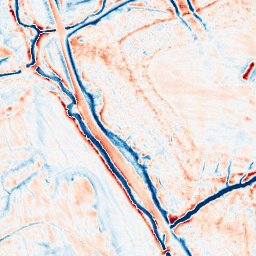
Category: edge_preserving
Decomposition family: guided
Decomposition parameters: radius: 4
eps: 0.001
Upsampling method: sinc_blackman
Upsampling parameters: scale: 4
kernel_size: 16
Upsampling scale: 4